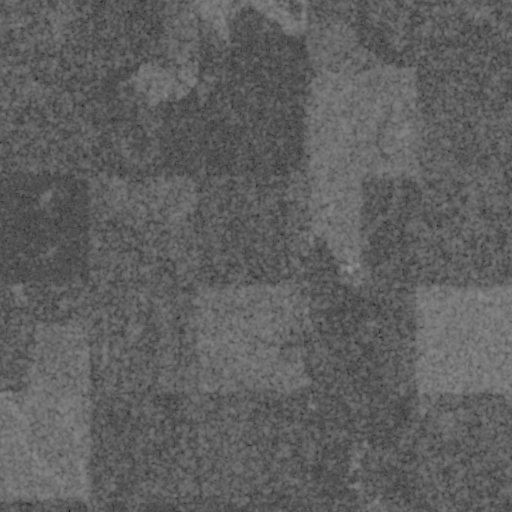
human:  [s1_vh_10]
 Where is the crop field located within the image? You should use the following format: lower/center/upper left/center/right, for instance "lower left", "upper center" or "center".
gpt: The crop field is located in the lower left of the image.
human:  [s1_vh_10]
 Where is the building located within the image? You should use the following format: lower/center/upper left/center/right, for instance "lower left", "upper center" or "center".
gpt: The building is located in the center right of the image.
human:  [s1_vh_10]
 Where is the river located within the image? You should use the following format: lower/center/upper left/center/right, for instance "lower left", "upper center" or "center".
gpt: The river is located in the lower of the image.
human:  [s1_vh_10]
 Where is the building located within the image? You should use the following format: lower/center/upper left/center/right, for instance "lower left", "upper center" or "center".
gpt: The building is located in the lower right of the image.
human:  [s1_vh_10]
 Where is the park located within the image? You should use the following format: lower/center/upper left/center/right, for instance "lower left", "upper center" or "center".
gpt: There is no park in the image.

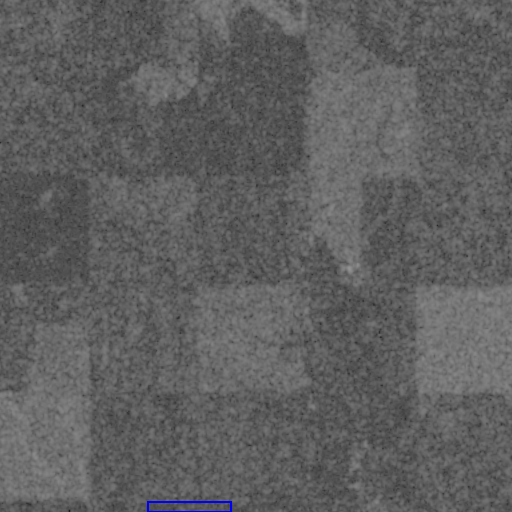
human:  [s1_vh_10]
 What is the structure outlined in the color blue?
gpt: The structure outlined in blue is a crop field.
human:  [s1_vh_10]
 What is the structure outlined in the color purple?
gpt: There is no purple outline.